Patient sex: M
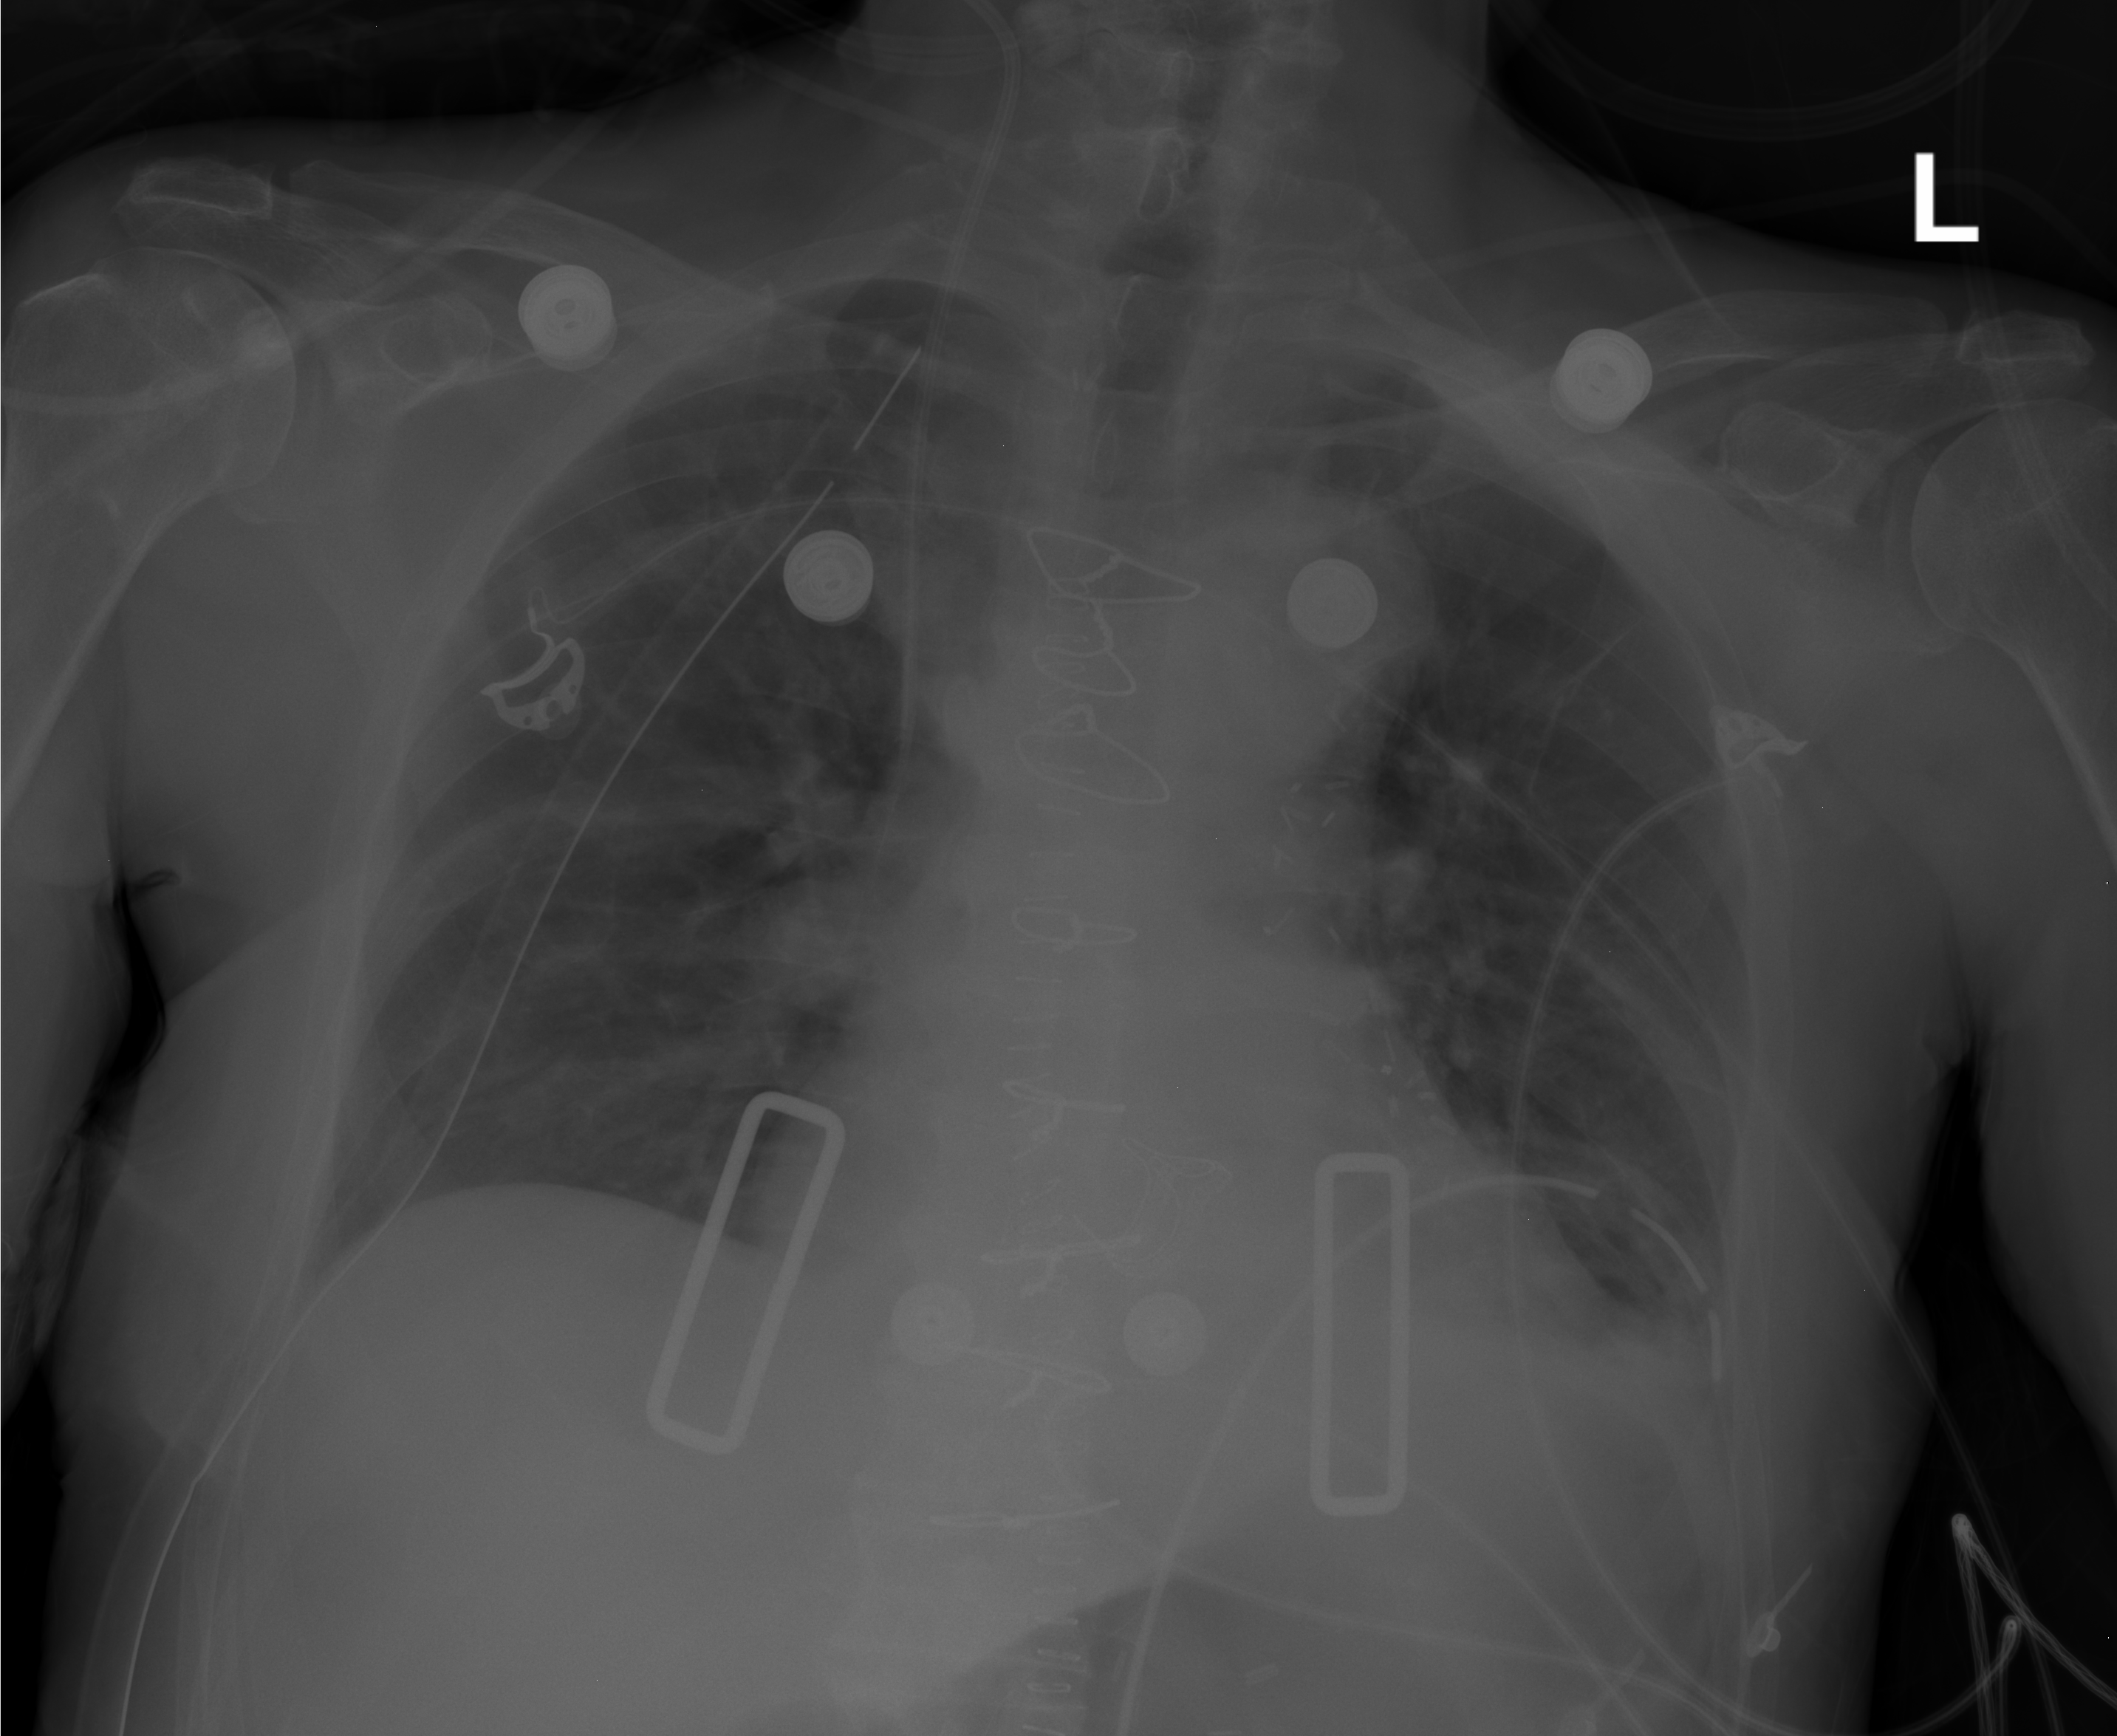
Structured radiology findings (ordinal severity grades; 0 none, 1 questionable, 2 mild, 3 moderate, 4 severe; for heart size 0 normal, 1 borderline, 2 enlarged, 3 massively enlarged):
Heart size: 0
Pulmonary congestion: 0
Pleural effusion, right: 0
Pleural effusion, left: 1
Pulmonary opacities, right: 2
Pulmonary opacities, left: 0
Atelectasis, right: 3
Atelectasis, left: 2